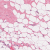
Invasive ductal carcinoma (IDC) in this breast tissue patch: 0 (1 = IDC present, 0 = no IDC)